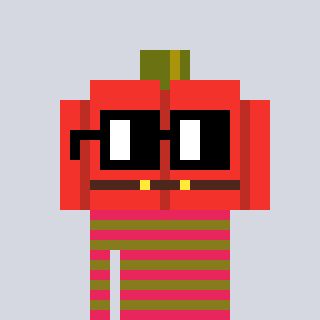
a pixel art character with square black glasses, a pumpkin-shaped head and a gunk-colored body on a cool background